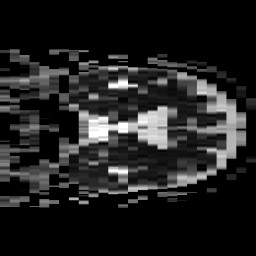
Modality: ADC
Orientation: coronal
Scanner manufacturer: philips
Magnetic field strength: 3 T
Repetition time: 4.058 s
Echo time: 0.06008 s